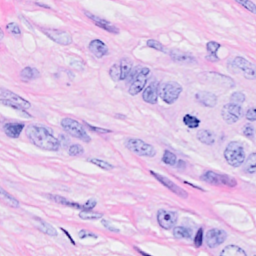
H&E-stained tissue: Breast